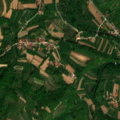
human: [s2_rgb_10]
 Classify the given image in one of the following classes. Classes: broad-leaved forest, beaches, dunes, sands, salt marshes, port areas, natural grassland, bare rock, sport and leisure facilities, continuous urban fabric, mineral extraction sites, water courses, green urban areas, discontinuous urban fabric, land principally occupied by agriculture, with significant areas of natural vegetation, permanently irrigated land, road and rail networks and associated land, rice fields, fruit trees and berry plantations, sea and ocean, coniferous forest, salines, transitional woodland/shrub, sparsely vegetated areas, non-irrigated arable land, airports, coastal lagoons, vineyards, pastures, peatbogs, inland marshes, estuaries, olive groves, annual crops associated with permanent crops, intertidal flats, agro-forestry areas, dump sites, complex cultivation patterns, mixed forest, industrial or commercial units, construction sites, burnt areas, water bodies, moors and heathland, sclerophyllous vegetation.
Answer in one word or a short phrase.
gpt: complex cultivation patterns, land principally occupied by agriculture, with significant areas of natural vegetation, broad-leaved forest